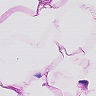
Metastatic tissue present: no